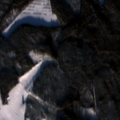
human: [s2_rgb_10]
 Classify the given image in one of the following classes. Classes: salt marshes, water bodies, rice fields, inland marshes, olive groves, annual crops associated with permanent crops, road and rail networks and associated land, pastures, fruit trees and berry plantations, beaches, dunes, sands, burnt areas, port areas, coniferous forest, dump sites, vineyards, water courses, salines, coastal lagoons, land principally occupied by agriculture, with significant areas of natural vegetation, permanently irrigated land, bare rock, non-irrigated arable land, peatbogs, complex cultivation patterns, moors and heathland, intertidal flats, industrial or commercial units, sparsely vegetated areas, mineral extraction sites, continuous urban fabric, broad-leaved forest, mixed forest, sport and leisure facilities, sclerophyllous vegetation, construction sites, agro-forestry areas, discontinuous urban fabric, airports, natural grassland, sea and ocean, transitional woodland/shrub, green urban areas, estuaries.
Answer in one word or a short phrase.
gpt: non-irrigated arable land, coniferous forest, mixed forest